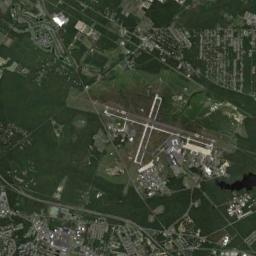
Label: airport